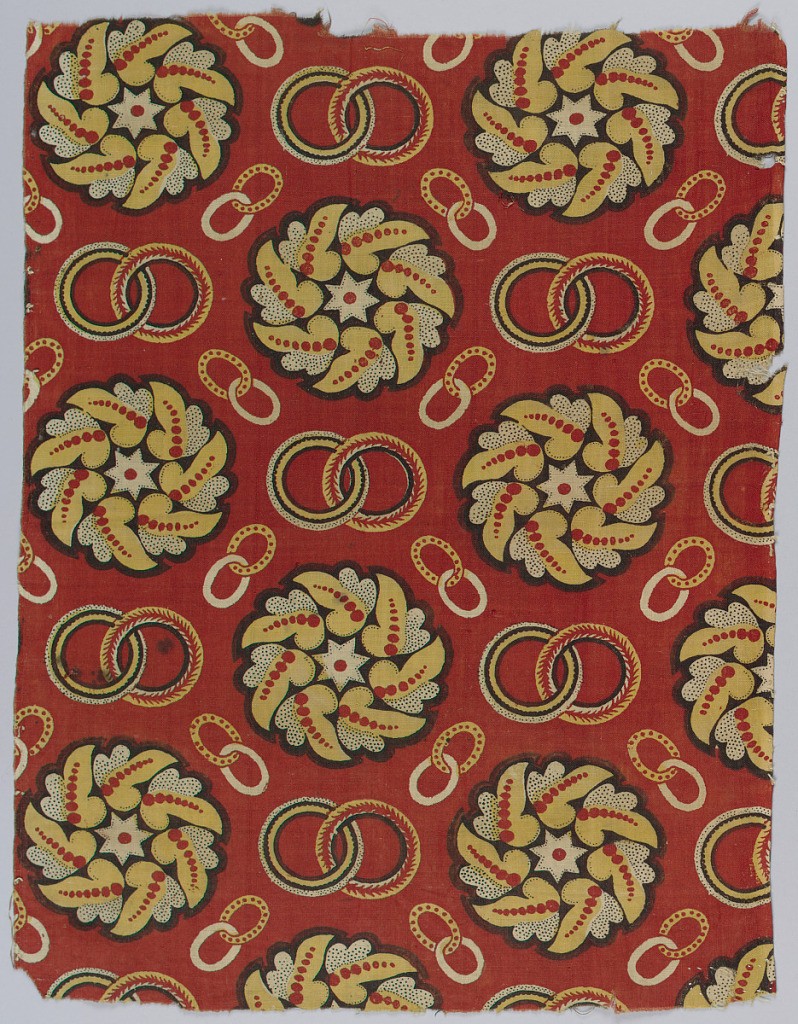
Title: Textile
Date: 1815–25
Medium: cotton Technique: block printed on plain weave
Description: Red colored ground showing a design of non-directional medallions of leaf shapes revolving around a star and interlocking rings. Red, black, and yellow.